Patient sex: M
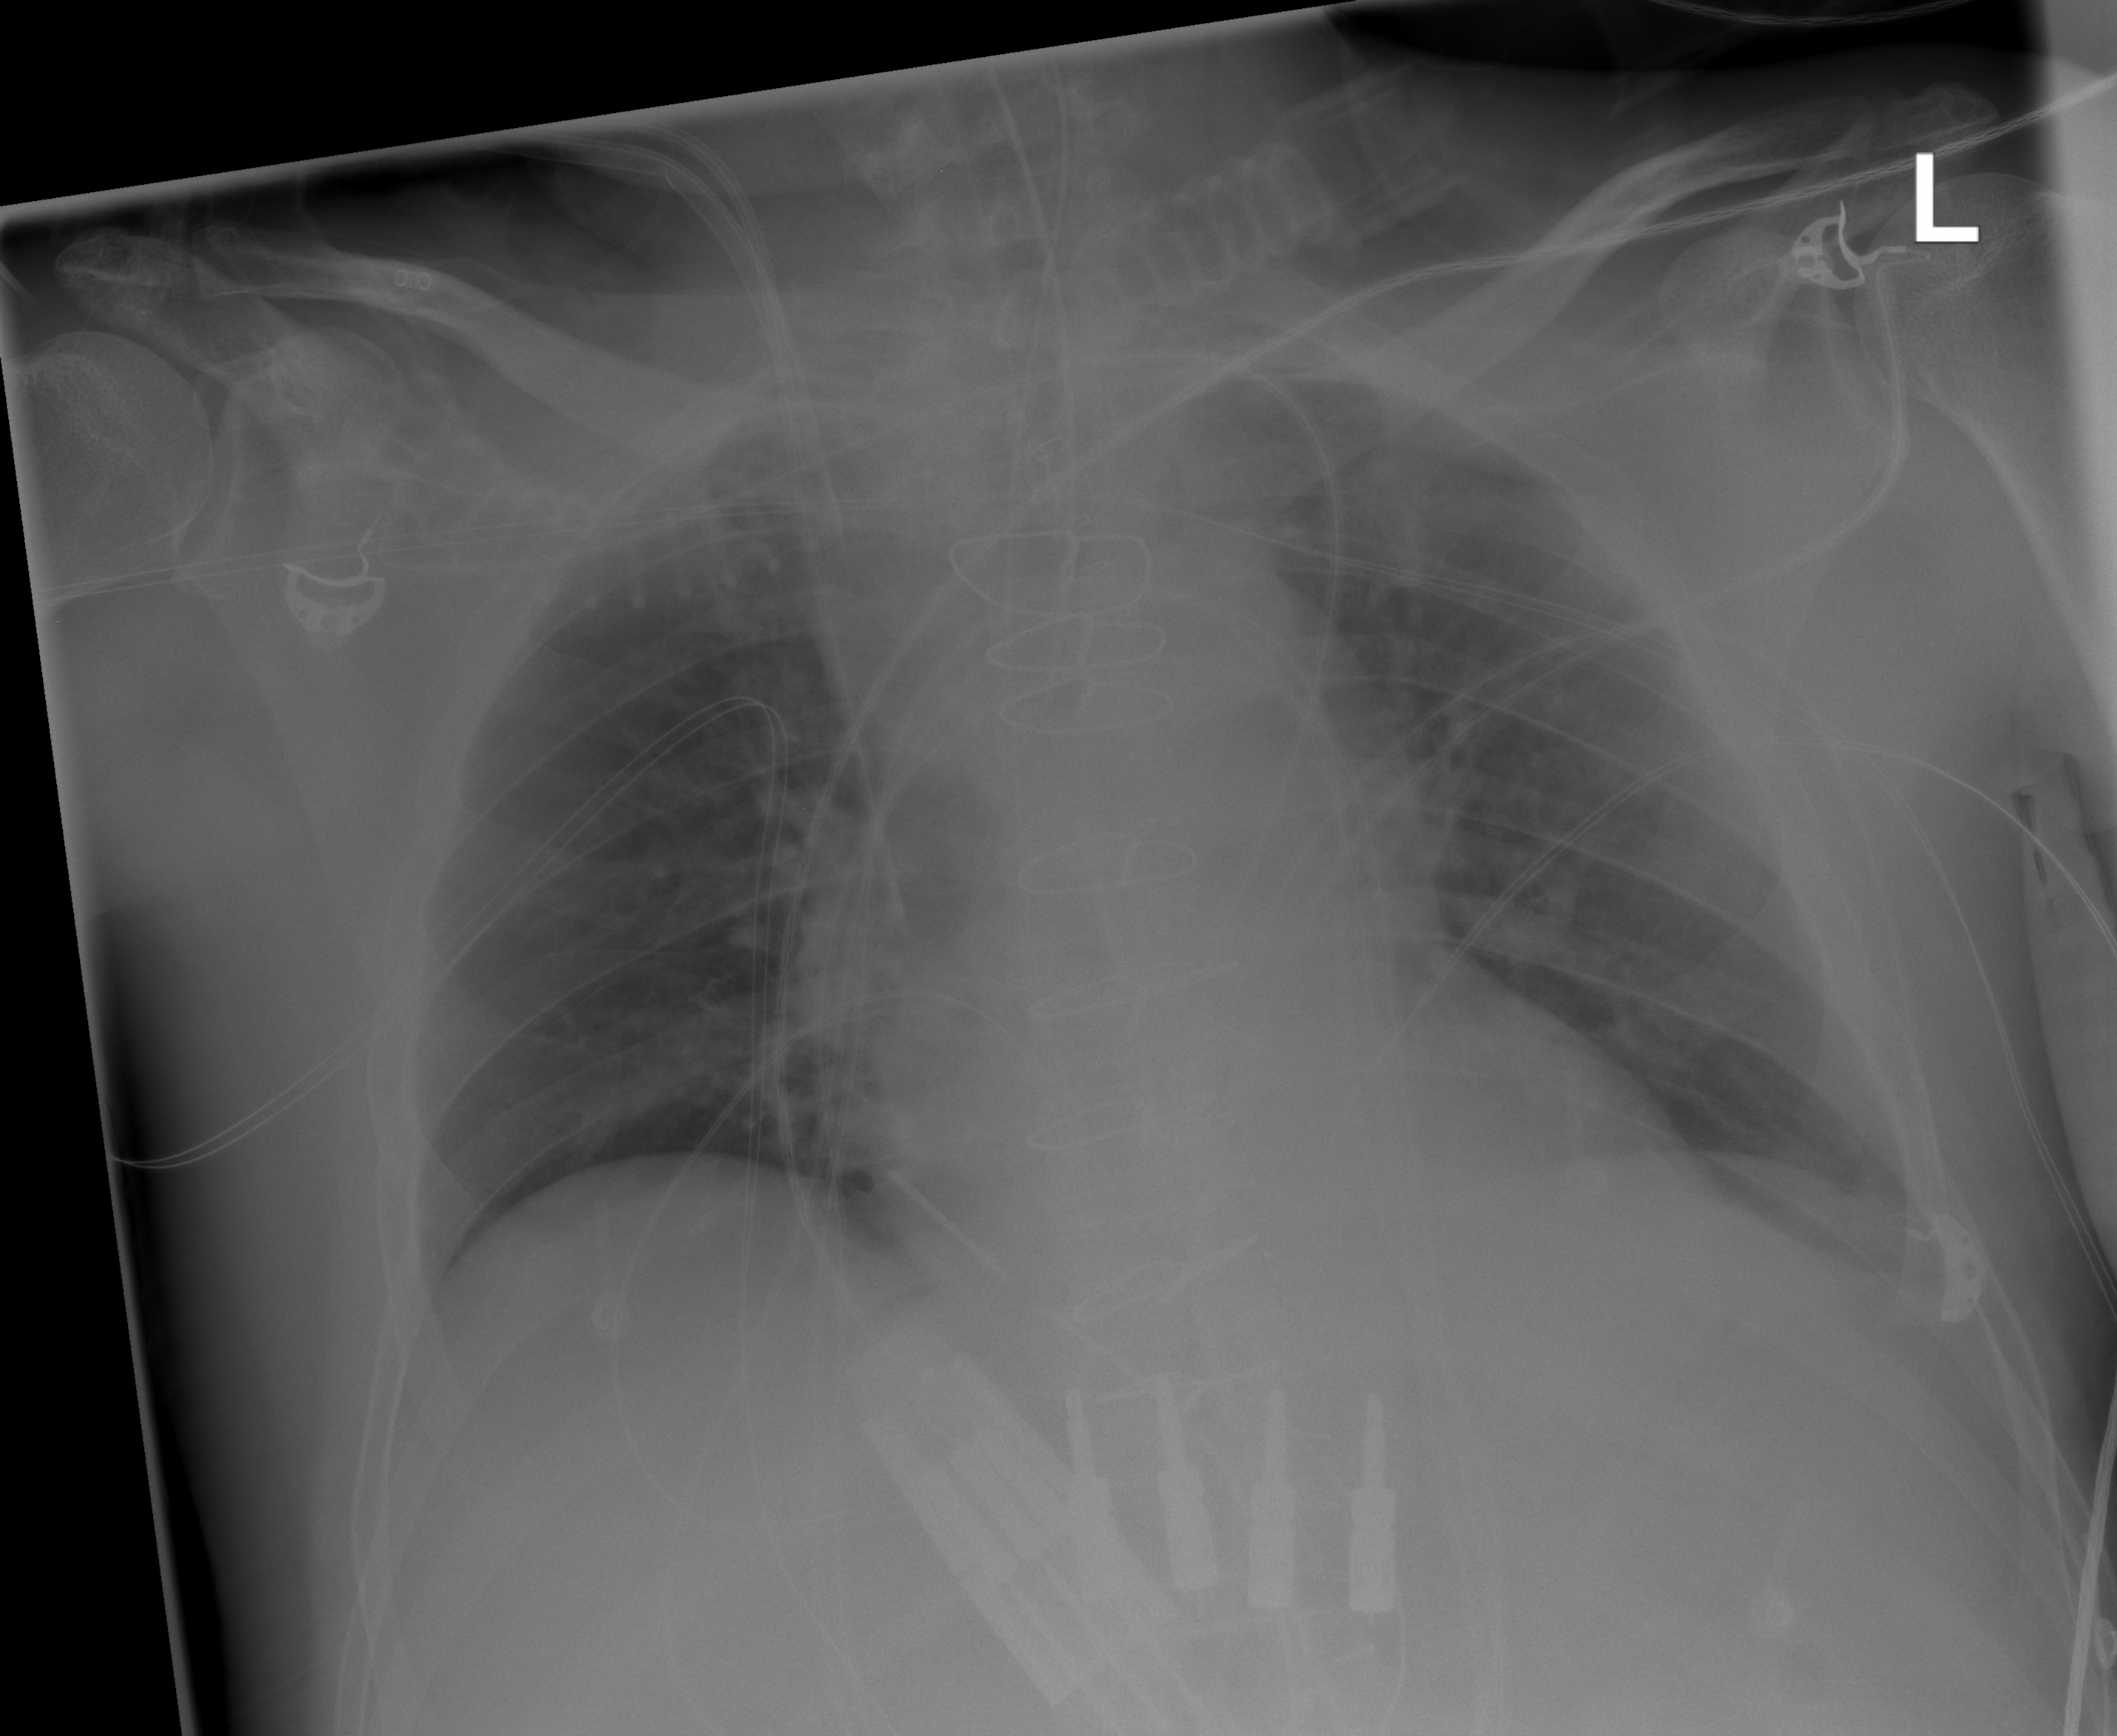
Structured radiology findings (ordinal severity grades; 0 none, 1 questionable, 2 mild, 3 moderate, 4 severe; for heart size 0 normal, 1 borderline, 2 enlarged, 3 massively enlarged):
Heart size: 1
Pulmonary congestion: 2
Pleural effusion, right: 0
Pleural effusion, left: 1
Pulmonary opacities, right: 0
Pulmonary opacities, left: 0
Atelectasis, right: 2
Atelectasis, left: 2